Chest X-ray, PA view. Patient: 66 years old, sex M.
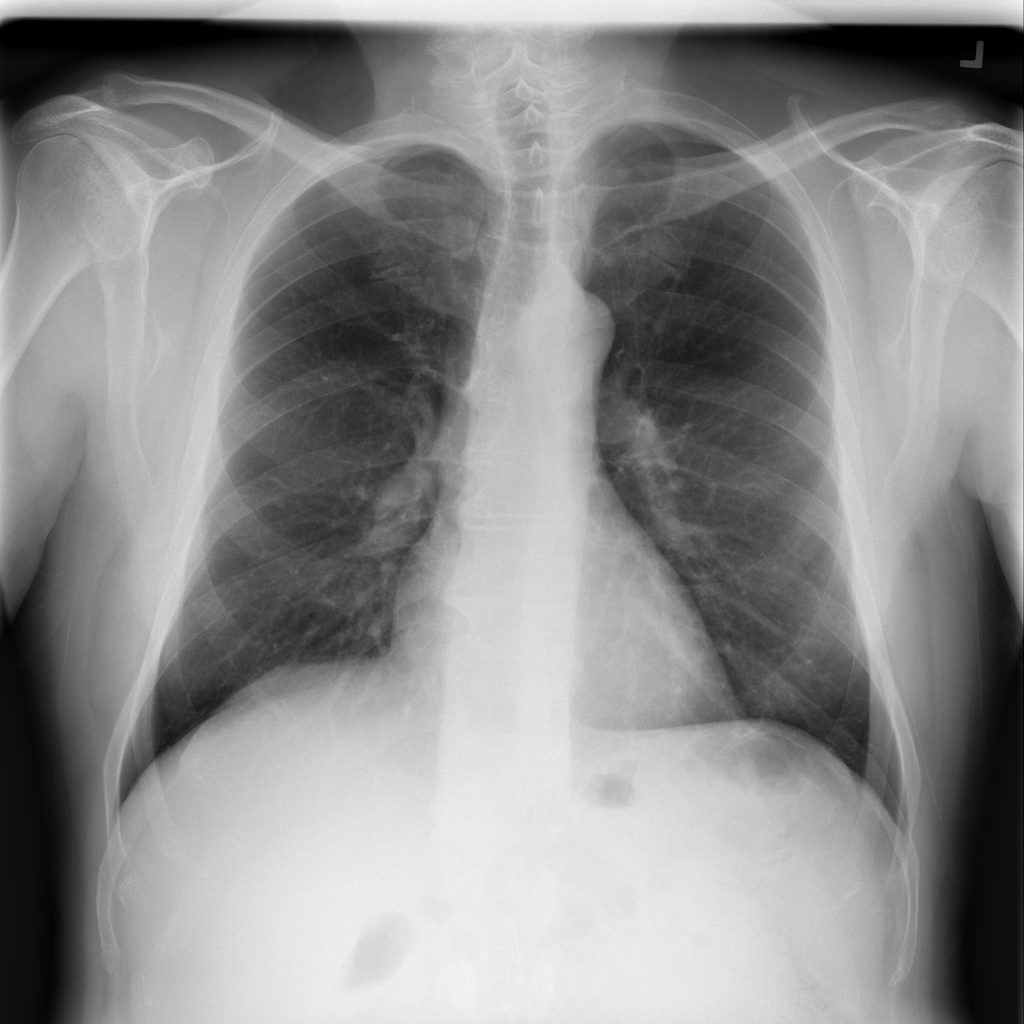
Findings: No Finding